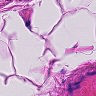
Metastatic tissue present: no